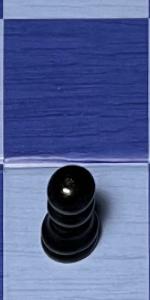
Label: Pawn_Black